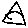
Label: triangle